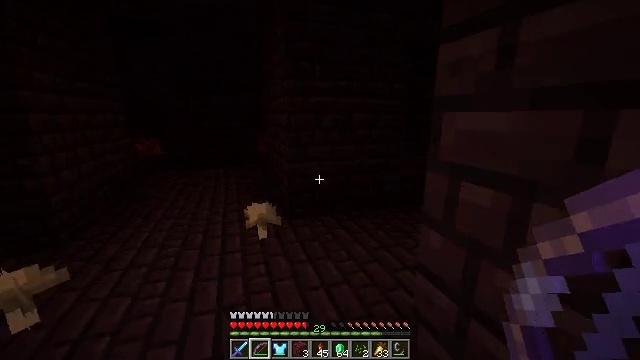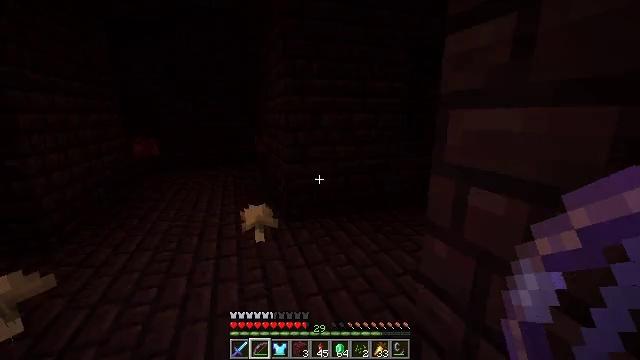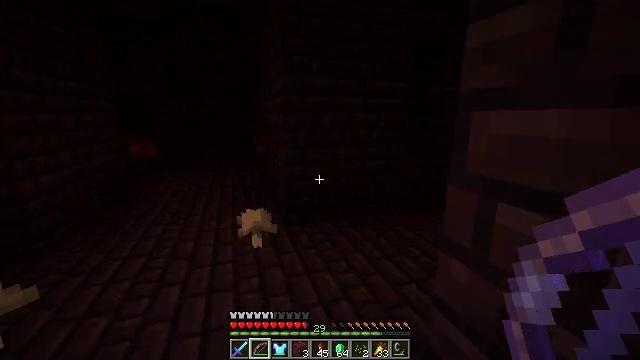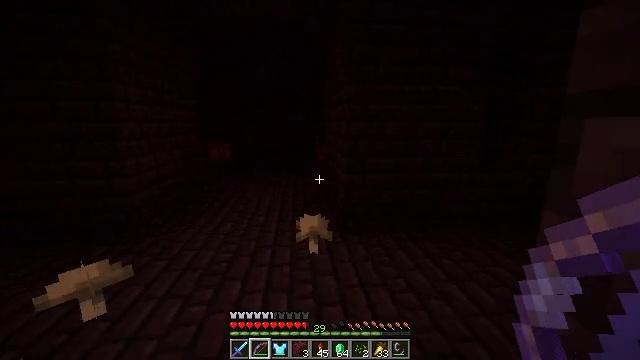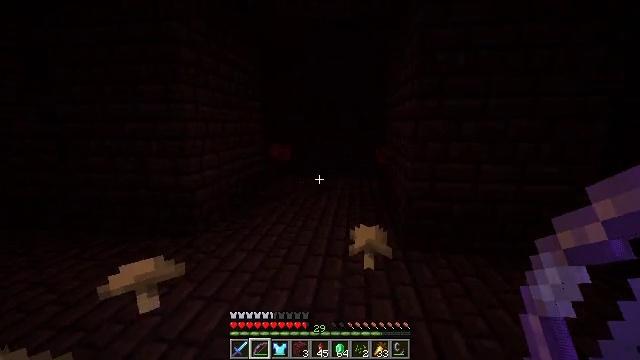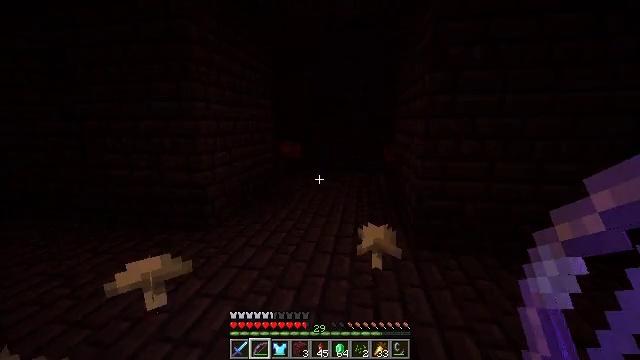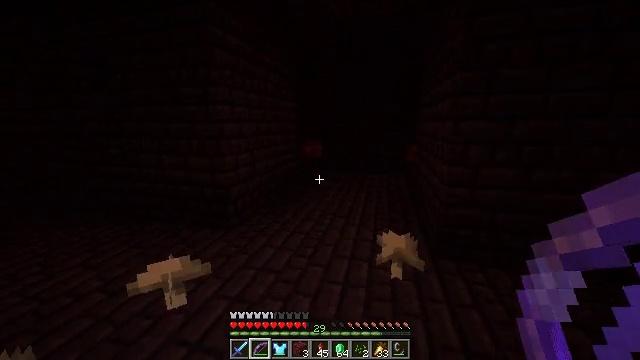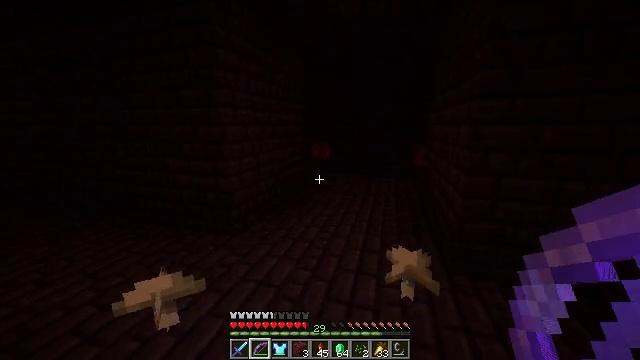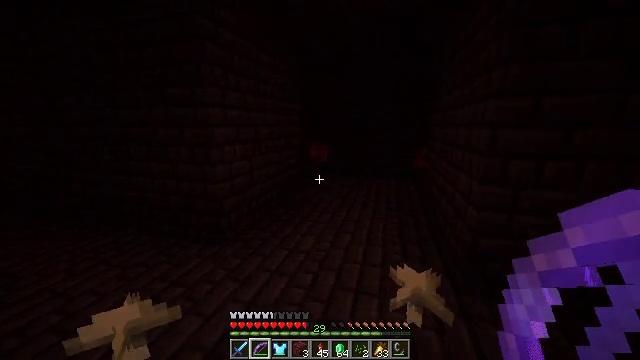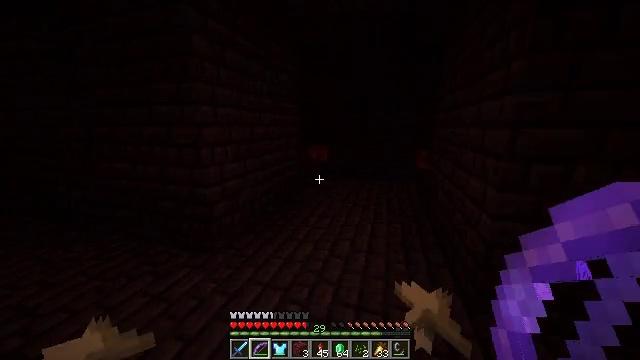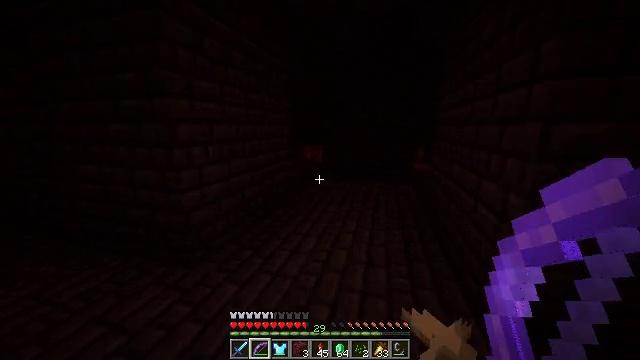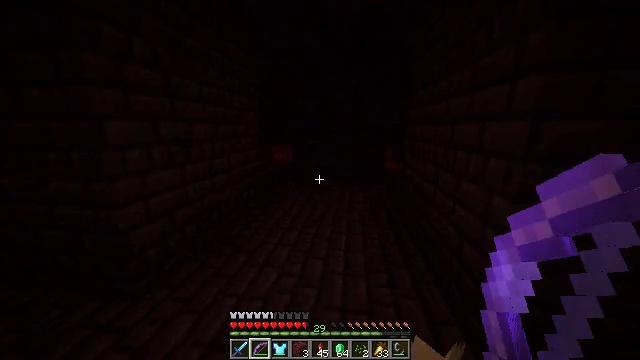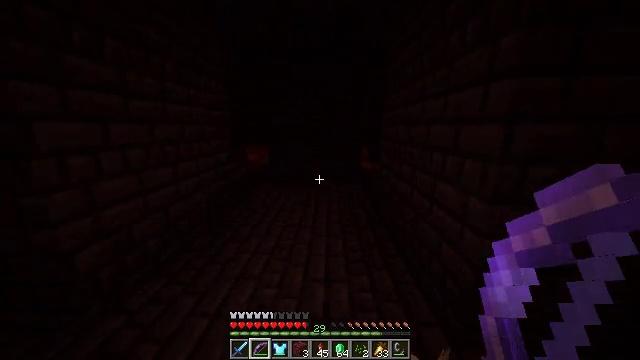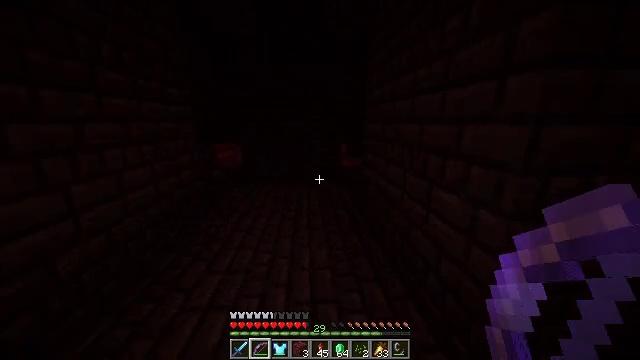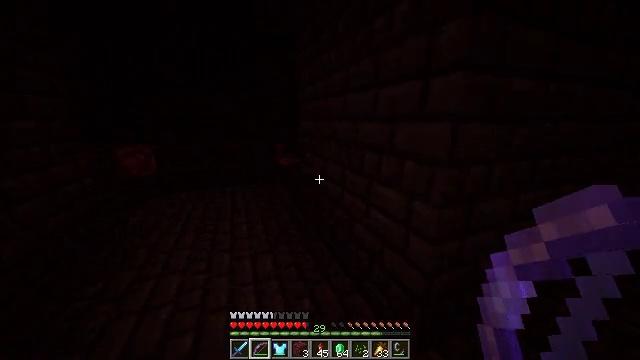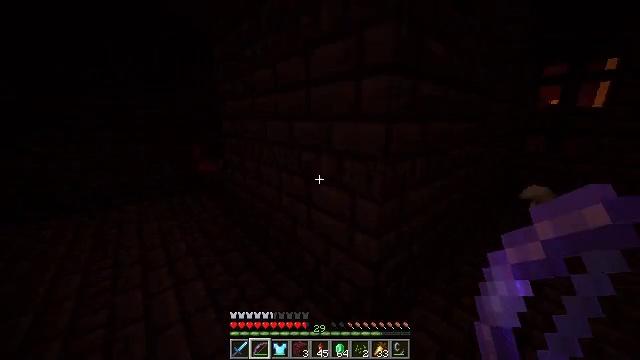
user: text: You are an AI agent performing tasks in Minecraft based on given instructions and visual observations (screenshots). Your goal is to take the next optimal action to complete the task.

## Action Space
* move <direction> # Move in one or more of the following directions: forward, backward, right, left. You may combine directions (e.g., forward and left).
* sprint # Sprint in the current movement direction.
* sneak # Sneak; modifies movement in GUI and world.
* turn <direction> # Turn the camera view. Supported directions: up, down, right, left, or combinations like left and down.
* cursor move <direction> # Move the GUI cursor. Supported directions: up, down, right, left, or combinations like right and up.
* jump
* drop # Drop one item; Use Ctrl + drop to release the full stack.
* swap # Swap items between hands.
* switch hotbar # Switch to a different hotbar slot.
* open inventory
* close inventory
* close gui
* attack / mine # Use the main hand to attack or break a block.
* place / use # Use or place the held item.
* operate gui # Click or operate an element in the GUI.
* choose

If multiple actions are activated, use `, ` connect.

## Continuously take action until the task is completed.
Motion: motion action
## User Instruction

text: Retrieve nether wart from the ground.
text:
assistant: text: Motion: move forward
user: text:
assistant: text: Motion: move forward
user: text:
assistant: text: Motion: move forward, turn left and up
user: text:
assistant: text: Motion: move forward, sprint, turn left
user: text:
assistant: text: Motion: move forward, sprint, turn left
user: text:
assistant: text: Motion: move forward, sprint, turn left
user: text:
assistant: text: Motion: move forward, sprint, turn left
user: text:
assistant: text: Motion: move forward, sprint
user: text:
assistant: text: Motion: move forward, sprint
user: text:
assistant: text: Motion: move forward, sprint, turn right
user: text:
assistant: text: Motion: move forward, sprint, turn right
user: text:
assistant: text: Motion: move forward, sprint, turn right
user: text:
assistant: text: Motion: move forward, turn right and down
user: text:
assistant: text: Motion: turn right
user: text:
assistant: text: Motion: turn right
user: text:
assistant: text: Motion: turn right
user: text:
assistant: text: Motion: turn right
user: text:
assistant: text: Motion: no_op
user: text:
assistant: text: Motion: no_op
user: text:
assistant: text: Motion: no_op
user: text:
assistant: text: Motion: turn left and down
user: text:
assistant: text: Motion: turn left
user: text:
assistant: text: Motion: move forward, turn left
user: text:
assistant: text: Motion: move forward, turn left
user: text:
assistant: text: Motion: move forward, sprint
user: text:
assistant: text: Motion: move forward, sprint
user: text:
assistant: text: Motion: move forward, sprint
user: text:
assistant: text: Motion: move forward, sprint
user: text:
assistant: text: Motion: move forward, sprint
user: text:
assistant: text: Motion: move forward, sprint